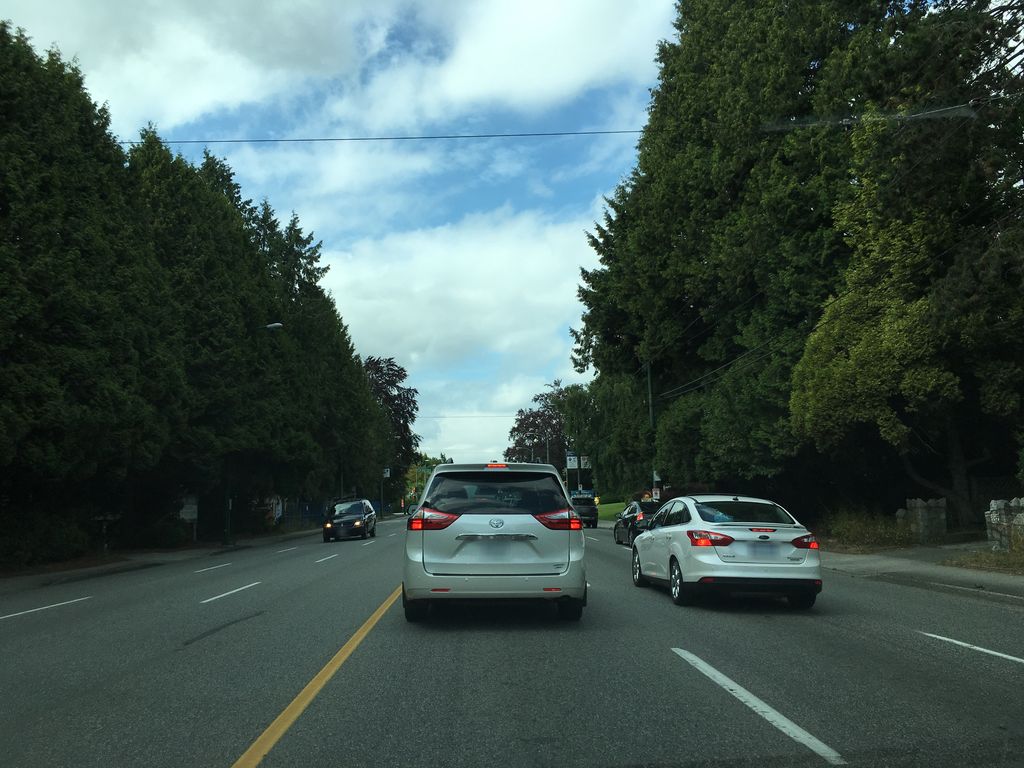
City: vancouver